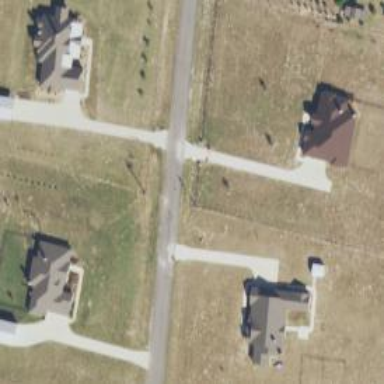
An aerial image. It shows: Driveway leading to service road.